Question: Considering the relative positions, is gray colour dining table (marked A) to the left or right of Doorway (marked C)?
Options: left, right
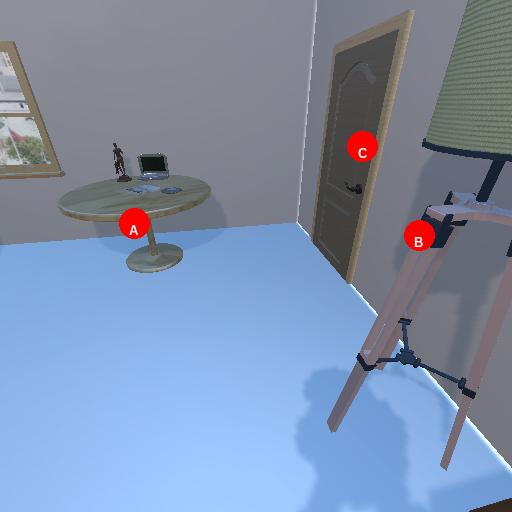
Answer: left